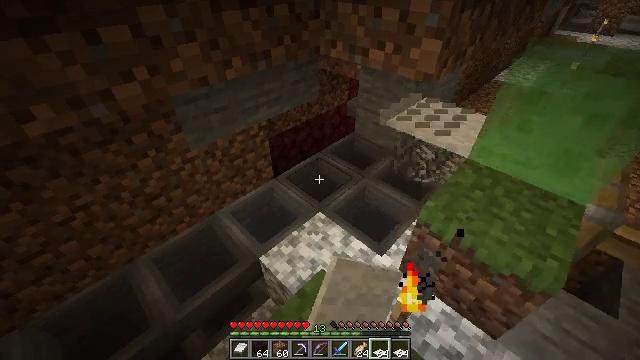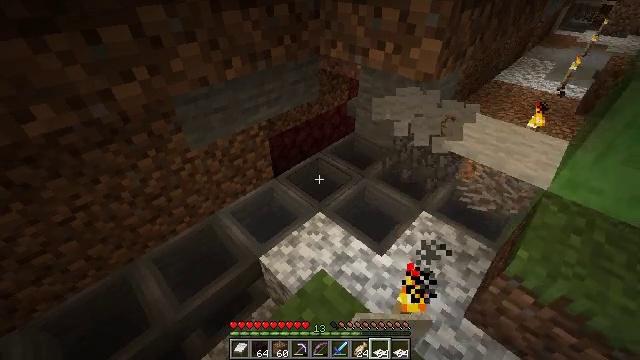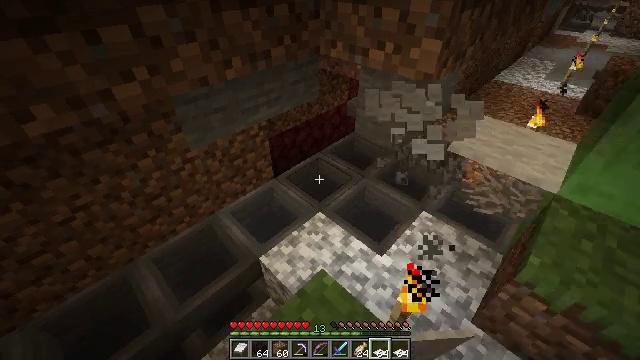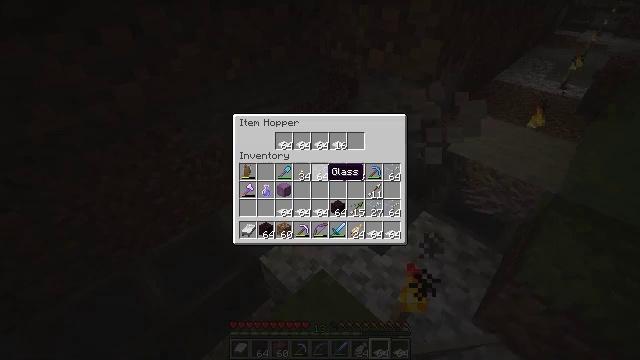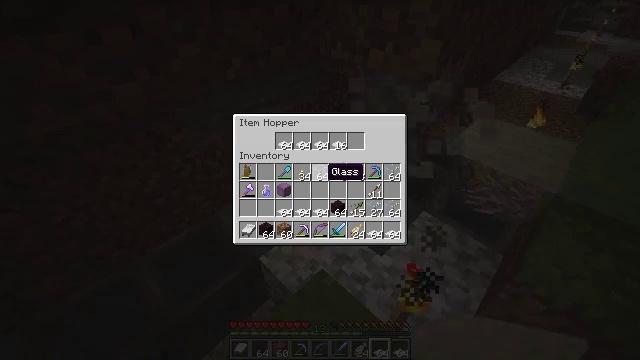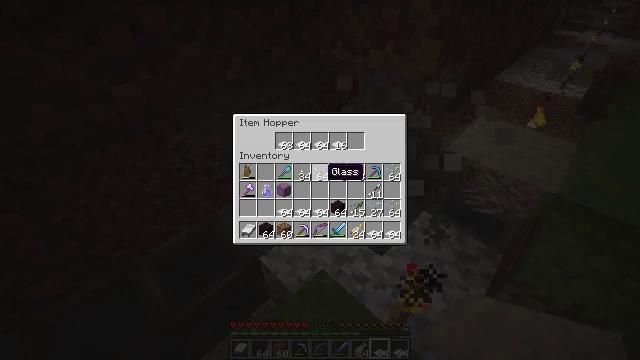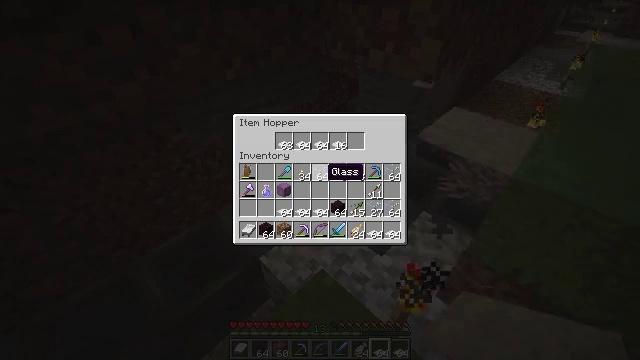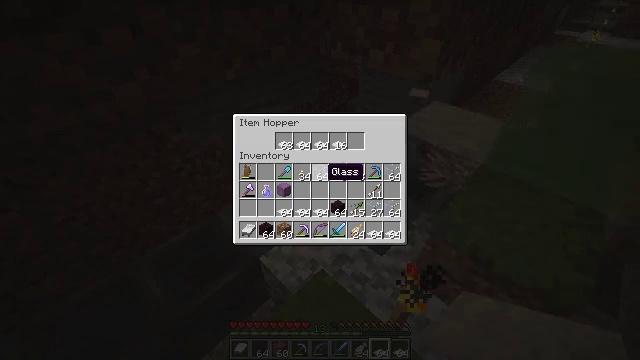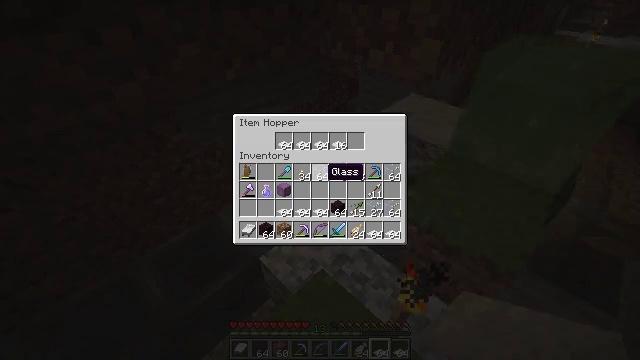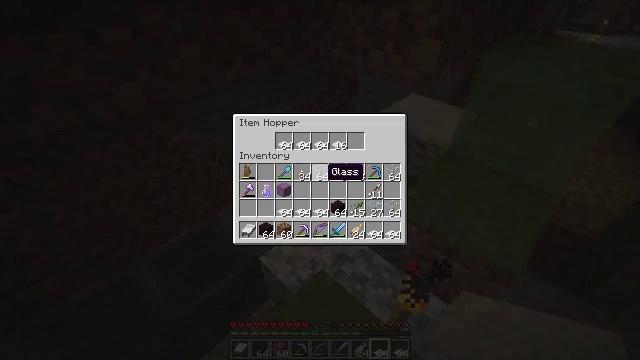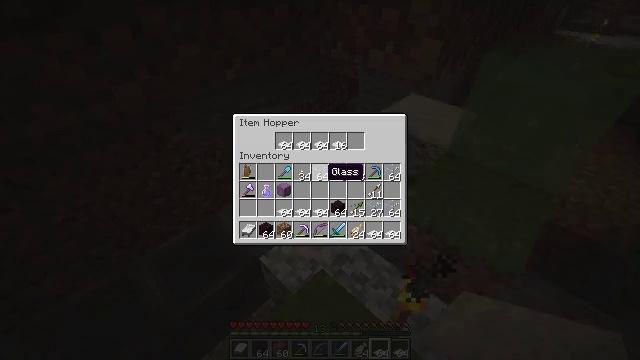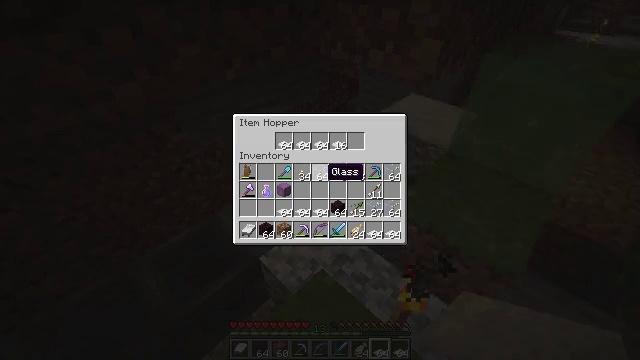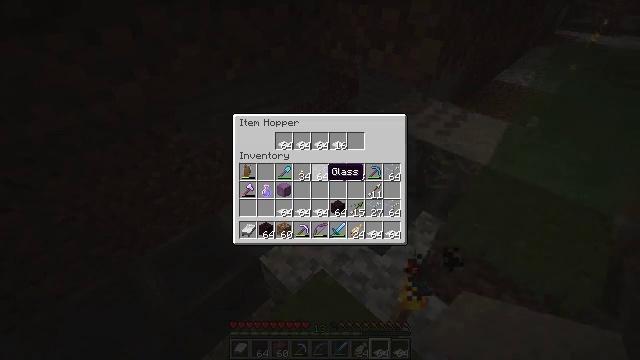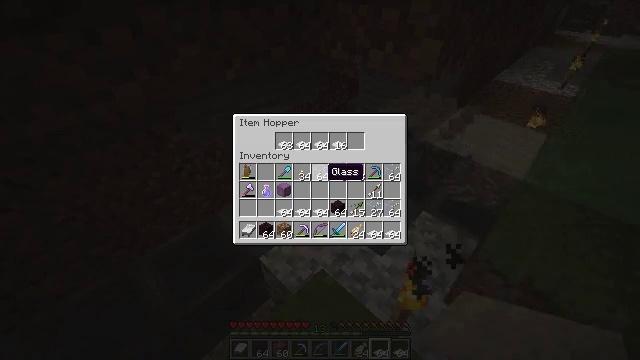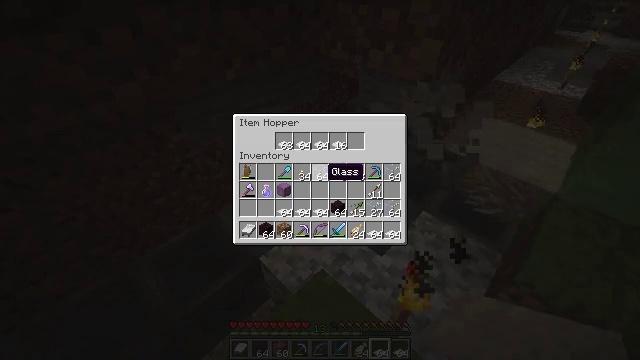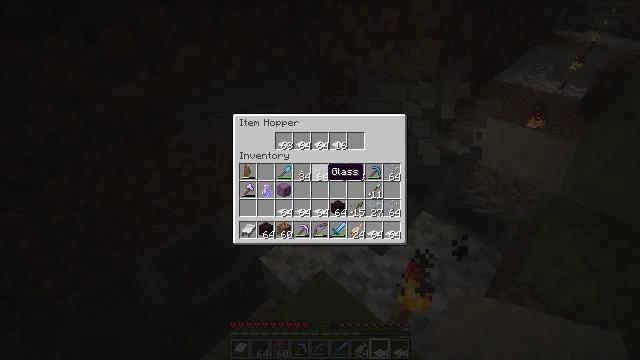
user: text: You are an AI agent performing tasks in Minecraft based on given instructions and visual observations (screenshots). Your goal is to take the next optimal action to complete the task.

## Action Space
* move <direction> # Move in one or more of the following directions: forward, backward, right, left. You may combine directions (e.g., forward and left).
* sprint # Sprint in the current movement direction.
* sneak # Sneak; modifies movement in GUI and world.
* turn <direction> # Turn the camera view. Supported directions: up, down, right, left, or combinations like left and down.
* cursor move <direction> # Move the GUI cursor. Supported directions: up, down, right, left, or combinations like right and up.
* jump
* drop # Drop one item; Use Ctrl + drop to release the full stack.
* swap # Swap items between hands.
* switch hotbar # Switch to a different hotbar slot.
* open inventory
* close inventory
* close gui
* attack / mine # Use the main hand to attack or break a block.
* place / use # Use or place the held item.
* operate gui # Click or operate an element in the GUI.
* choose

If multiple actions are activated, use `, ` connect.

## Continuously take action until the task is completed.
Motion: motion action
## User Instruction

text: Mine the shulker box.
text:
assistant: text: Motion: no_op
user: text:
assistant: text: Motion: no_op
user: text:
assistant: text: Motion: no_op
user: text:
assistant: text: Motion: no_op
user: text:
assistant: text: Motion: no_op
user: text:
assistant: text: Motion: no_op
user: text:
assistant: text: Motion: no_op
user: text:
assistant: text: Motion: no_op
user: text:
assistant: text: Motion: no_op
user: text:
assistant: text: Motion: no_op
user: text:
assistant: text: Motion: no_op
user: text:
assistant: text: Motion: no_op
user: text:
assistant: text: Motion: no_op
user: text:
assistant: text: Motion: no_op
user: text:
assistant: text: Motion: no_op
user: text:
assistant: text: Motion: no_op
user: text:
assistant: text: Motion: no_op
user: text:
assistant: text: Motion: close inventory
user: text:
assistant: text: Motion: close inventory
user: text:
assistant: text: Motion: close inventory
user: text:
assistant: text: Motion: turn right and down
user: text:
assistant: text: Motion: turn right and down
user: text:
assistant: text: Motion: turn right and down
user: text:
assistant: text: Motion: turn right and down
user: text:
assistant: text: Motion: turn right and down
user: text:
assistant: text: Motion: turn right
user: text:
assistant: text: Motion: turn right
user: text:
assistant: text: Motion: turn right
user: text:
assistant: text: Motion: turn right
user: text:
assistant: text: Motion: turn right